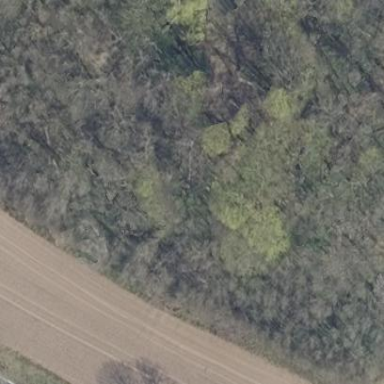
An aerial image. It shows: Forest area with woodland.